Question: I have the following Excel table:

I want to pass the first column as a string, determine the address of the cells called 'LNA' and 'LCAMP', and sum the adjacent cells 'between' those two addresses. My failed code:
'''
Function LNAtoLCAMP(ComponentList) As Single
Dim i As Integer
Dim LBoundAddress As Variant, UBoundAddress As Variant
For i = LBound(ComponentList) To UBound(ComponentList)
If ComponentList(i, 1).Value = "LNA" Then
LBoundAddress = ComponentList(i, 1).Address.Offset(0, 1)
End If
If ComponentList(i, 1).Value = "LCAMP" Then
UBoundAddress = ComponentList(i, 1).Address.Offset(0, 1)
End If
Next
LNAtoLCAMP = Application.WorksheetFunction.Sum(LBoundAddress, ":", UBoundAddress)
End Function
'''
Maybe there's a better way?
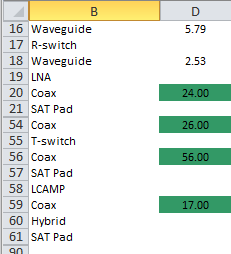
Answer: Try this:
'''
Function LNAtoLCAMP() As Single
Dim LNA As Range, LCAMP As Range
With Sheets("Sheet1")
Set LNA = .Range("B:B").Find("LNA").Offset(0, 1)
Set LCAMP = .Range("B:B").Find("LCAMP").Offset(0, 1)
If Not LNA Is Nothing And Not LCAMP Is Nothing Then _
LNAtoLCAMP = Evaluate("SUM(" & .Range(LNA, LCAMP).Address & ")")
End With
End Function
'''
For your dynamic needs.
'''
Function CONSUM(rng As Range, str1 As String, str2 As String, _
Optional idx As Long = 1) As Variant
Application.Volatile '<~~ autoupdate on cell change, remove otherwise
Dim r1 As Range, r2 As Range
Set r1 = rng.Find(str1, rng(1), , xlWhole)
Set r2 = rng.Find(str2, rng(1), , xlWhole, , xlPrevious)
If Not r1 Is Nothing And Not r2 Is Nothing Then _
CONSUM = Application.Sum(rng.Parent.Range(r1.Offset(0, idx), _
r2.Offset(0, idx))) Else CONSUM = CVErr(xlErrValue)
End Function
'''
In the second function, you can select the range you search and also specify the string you want to search. It returns '#VALUE!' error if the strings you specify are not found. HTH.
For offset is dynamic as well (default at 1). Also this will sum the first instance of the 1st string up to the last instance of the second which was raised by chrisneilsen.